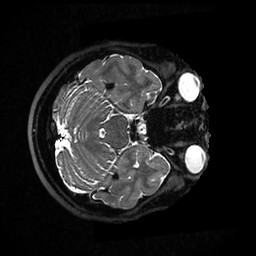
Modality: T2w
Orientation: axial
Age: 36
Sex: female
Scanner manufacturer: ge
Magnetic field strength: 3 T
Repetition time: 3.203 s
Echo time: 0.0669 s